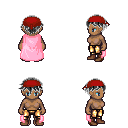
a pixel art fantasy rpg character, female body template, human, dark skin, pink cape, gold greaves, gray short bangs hairstyle, red bandana, brown shoes, four views (front, back, left, right), 2x2 character sprite sheet, small pixel art, hard edges, no anti-aliasing